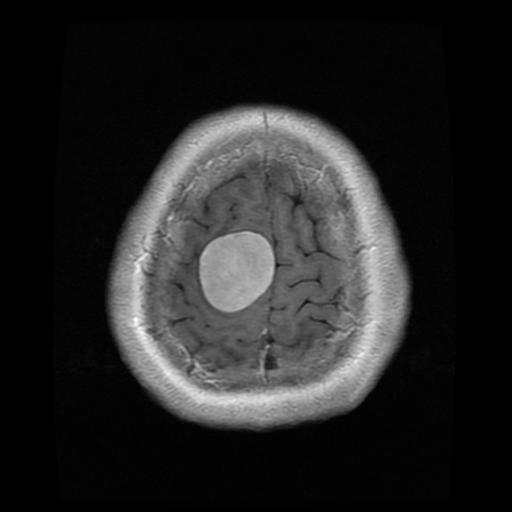
Label: meningioma